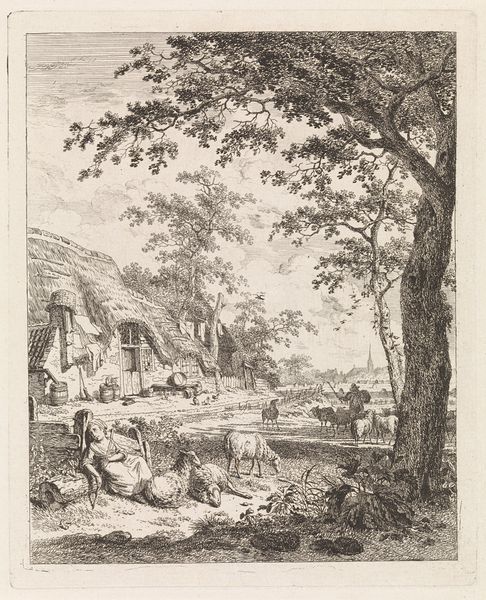
Titel: Herderin met schapen voor een boerderij
Künstler: Leendert Overbeek
Standort: Amsterdam
Institution: Rijksmuseum
Schlagwörter: baum, landschaft, holz, stroh, zeichnung, haus, stamm, kirche, turm, ort, stab, dorf, herde, bauer, schaf, schäfer, reet